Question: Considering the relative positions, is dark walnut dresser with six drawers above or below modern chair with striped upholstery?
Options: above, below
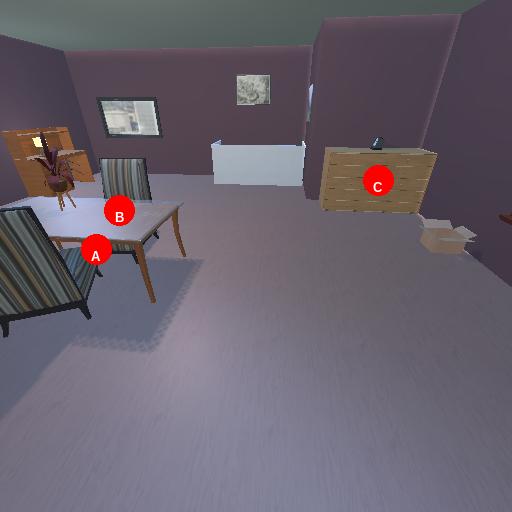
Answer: above